Interaction volume radius: 5 \u00c5
Interaction volume height: 25 \u00c5
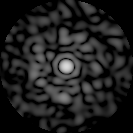
Disorder parameter: 0.7934